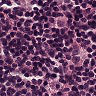
Metastatic tissue present: no